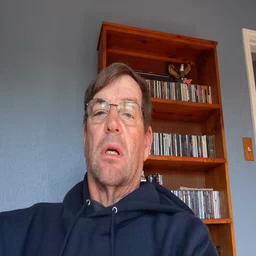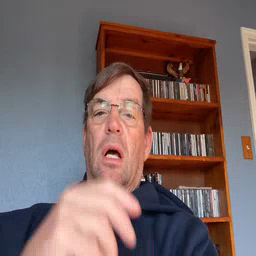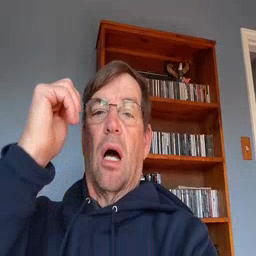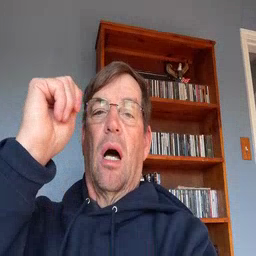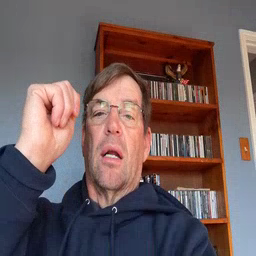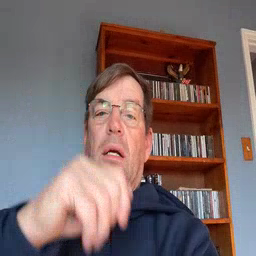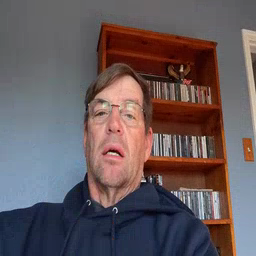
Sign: aunt